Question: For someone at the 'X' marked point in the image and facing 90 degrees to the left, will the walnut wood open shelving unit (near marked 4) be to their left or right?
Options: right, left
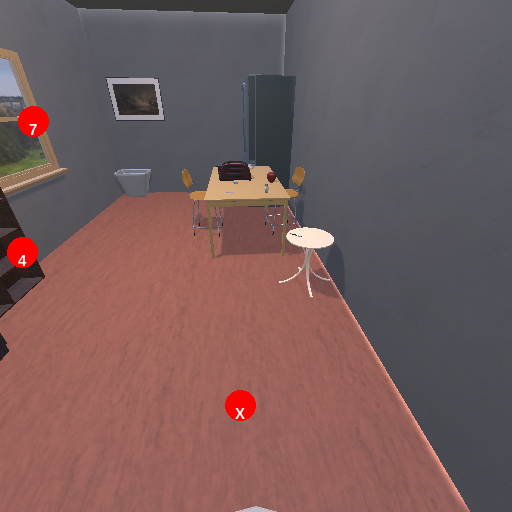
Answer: right